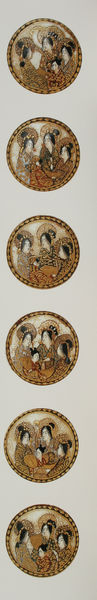
Titel: Knöpfe
Standort: Kyoto (Japan)
Institution: Kyoto Costume Institute
Schlagwörter: weiß, gold, japan, bilder, knöpfe, foto, asien, geisha, kreise, sechs, miniaturen, münzen, emaille, gesha, geishas, geshas